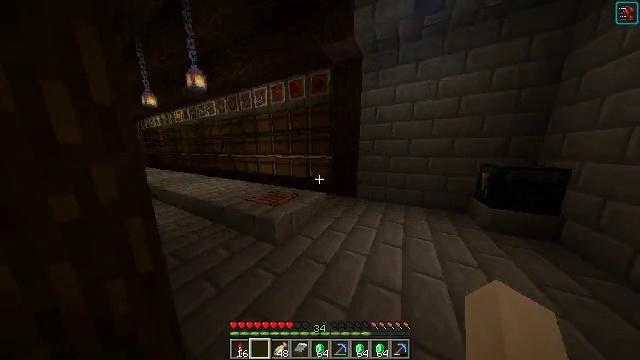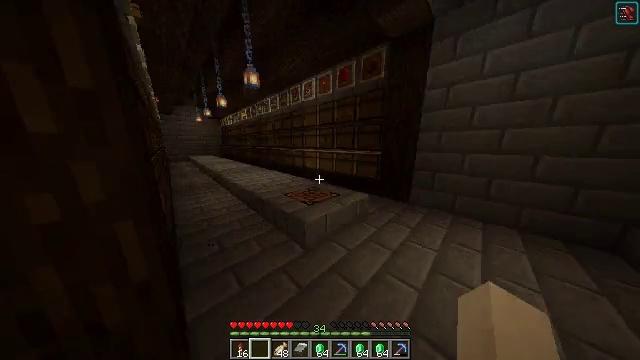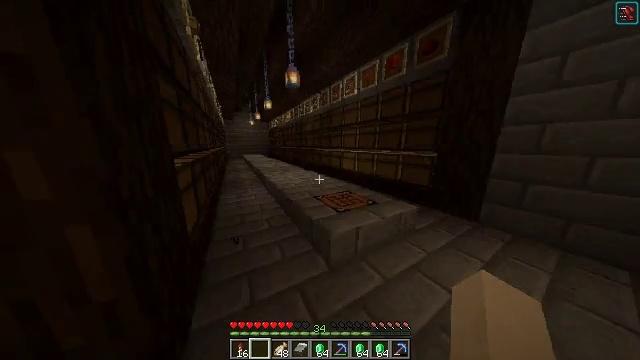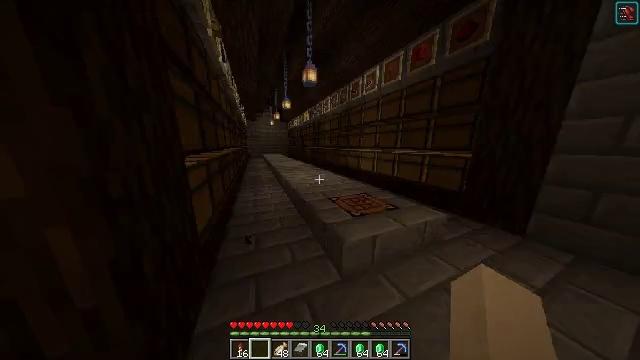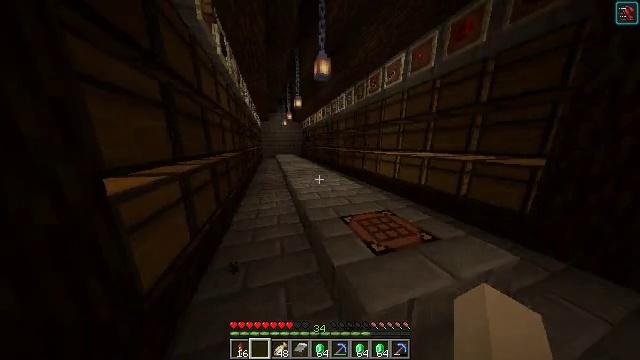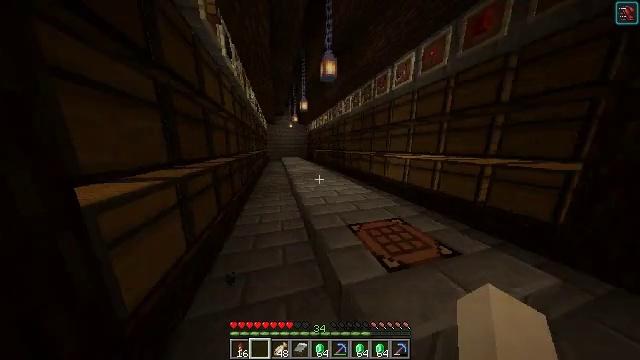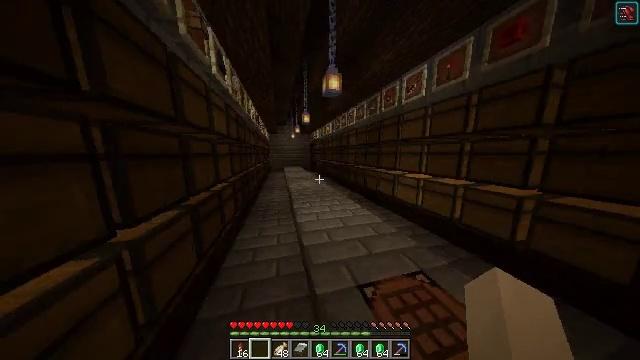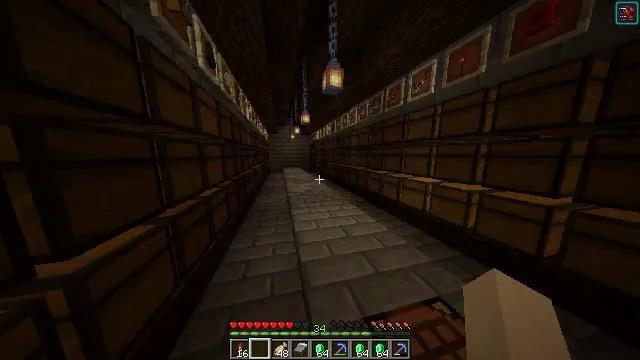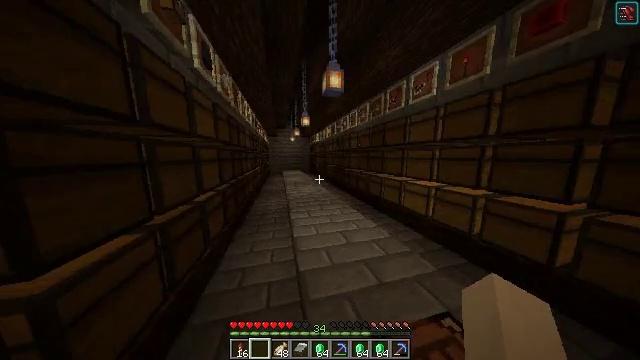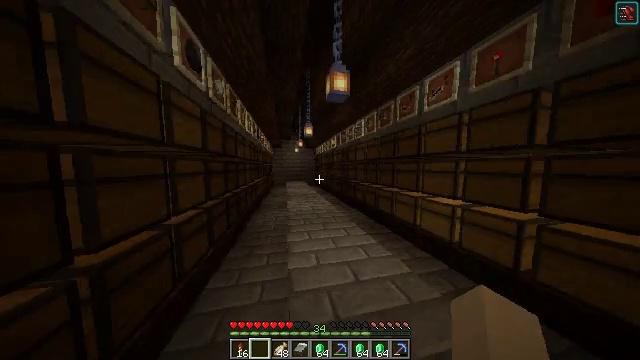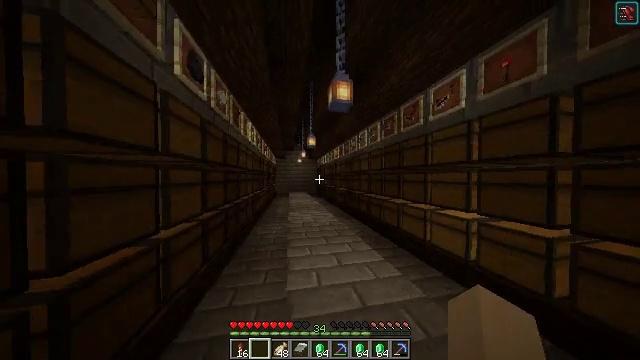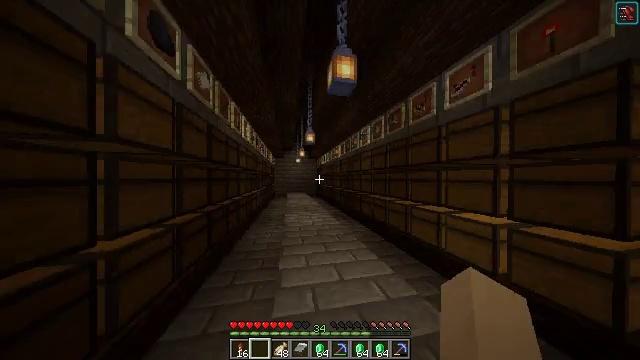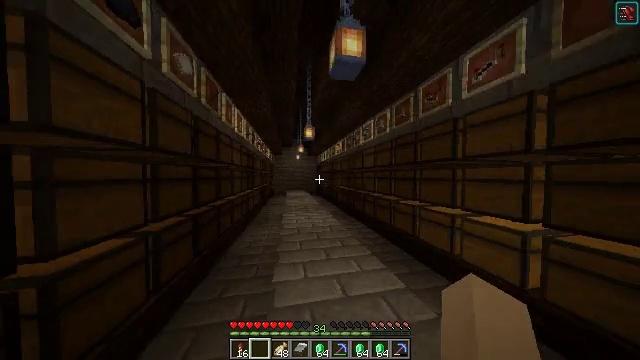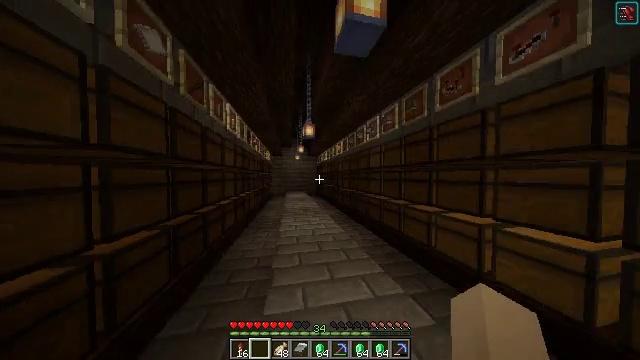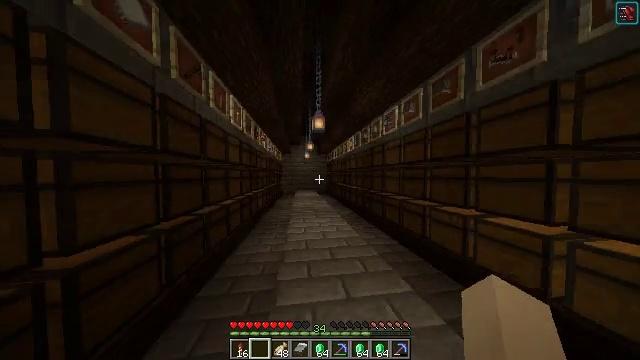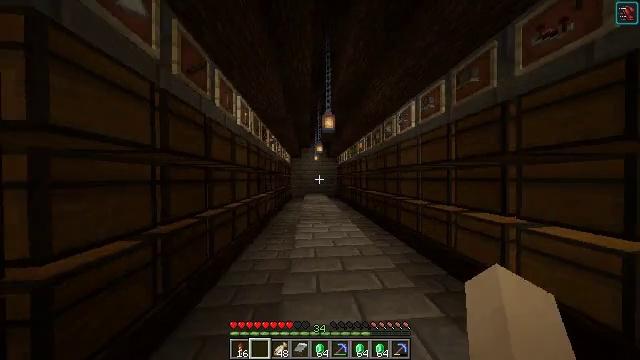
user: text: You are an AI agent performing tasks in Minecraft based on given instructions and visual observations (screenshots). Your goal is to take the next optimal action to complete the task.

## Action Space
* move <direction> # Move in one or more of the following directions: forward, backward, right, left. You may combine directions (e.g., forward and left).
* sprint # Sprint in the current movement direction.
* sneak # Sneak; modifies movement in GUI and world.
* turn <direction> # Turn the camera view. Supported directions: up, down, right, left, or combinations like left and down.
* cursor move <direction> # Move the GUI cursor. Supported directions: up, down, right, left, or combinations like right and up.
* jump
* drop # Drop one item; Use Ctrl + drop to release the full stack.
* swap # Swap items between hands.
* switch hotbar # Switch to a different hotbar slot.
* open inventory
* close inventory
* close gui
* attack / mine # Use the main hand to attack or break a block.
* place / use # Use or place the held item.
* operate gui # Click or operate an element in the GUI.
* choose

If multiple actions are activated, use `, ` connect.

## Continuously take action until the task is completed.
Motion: motion action
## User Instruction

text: Open the crafting table to craft an emerald block.
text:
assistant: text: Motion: move forward, turn left and down
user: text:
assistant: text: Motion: move forward, turn left
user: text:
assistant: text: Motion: move forward, turn left
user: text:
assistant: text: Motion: move forward, turn left
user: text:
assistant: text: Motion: move forward, turn left
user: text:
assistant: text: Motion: move forward, turn left and up
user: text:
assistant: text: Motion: move forward
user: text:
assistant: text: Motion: move forward
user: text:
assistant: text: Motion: move forward, turn left and up
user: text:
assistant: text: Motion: move forward, turn left and up
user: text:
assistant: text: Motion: move forward
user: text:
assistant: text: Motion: move forward
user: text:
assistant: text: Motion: move forward
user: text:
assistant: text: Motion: move forward, turn left
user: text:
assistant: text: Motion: move forward, turn left and up
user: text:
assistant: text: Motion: move forward
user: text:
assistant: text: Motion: move forward
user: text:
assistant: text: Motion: move forward
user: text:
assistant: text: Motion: move forward
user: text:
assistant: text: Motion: move forward
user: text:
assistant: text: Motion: move forward
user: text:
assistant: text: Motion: move forward
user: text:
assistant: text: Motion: move forward
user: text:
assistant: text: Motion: move forward
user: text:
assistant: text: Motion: move forward
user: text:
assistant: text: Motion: move forward
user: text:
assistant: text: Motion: move forward, turn left
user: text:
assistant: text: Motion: move forward, turn left
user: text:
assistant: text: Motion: move forward, turn left
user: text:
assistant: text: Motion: move forward, turn left